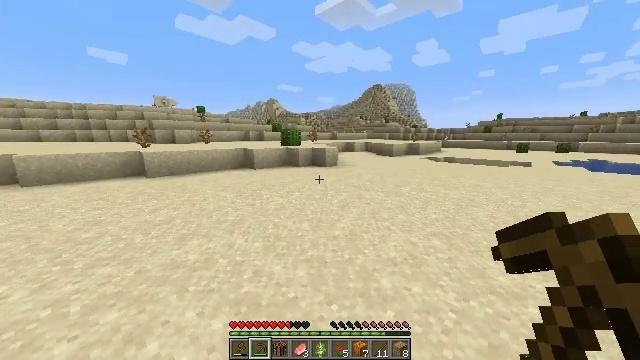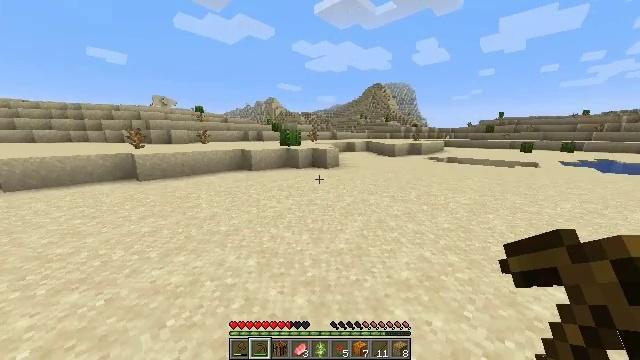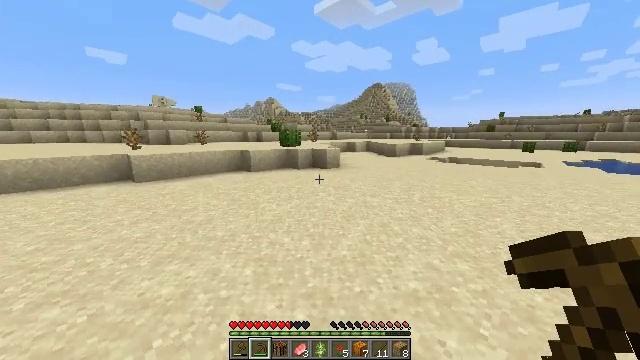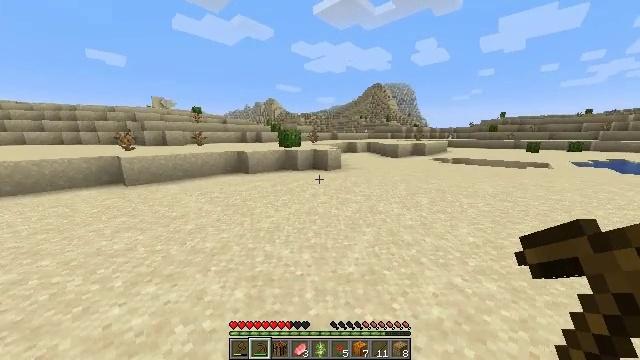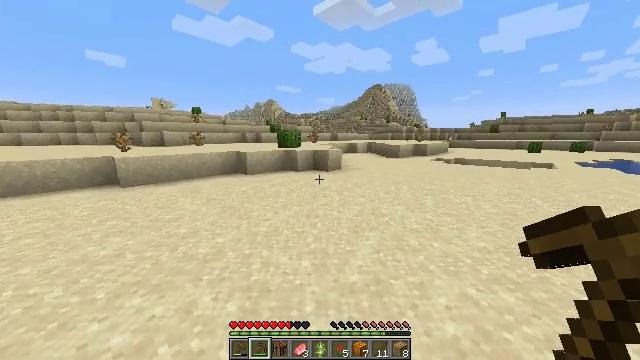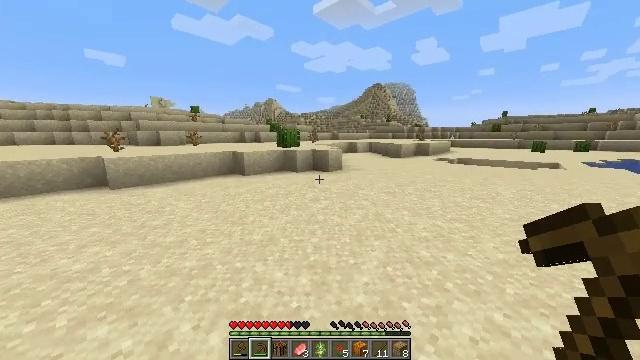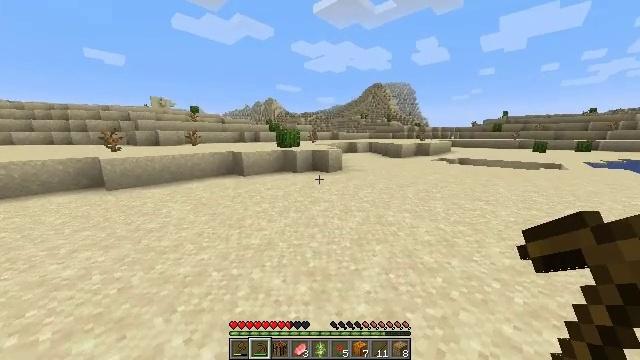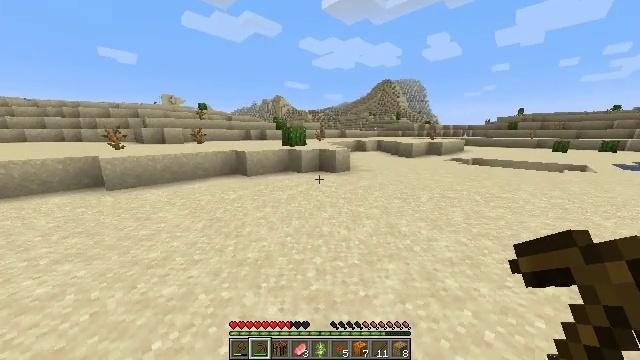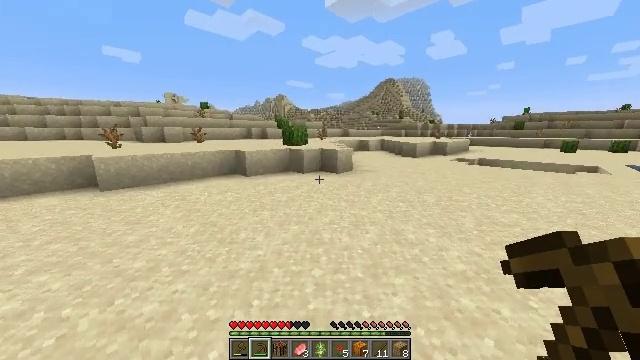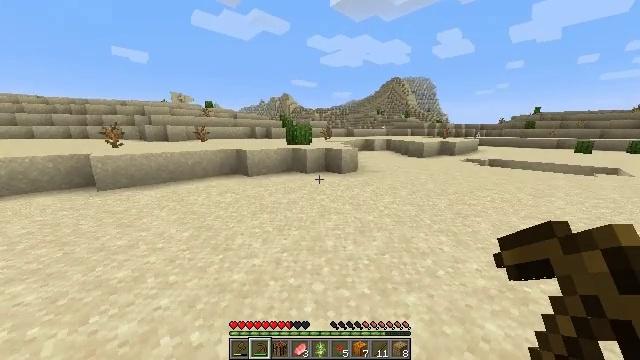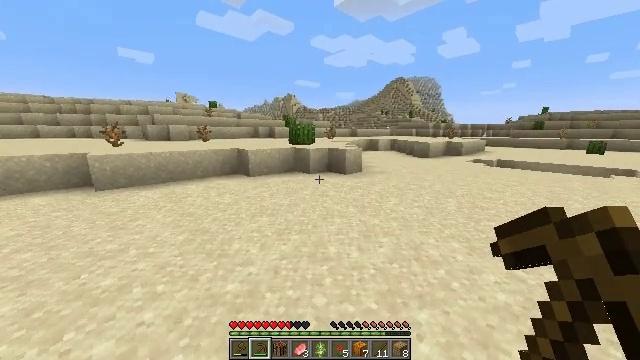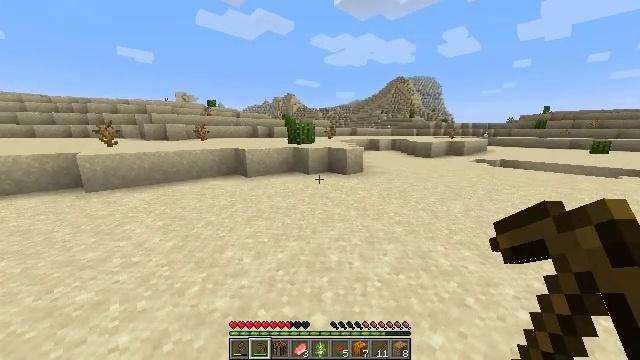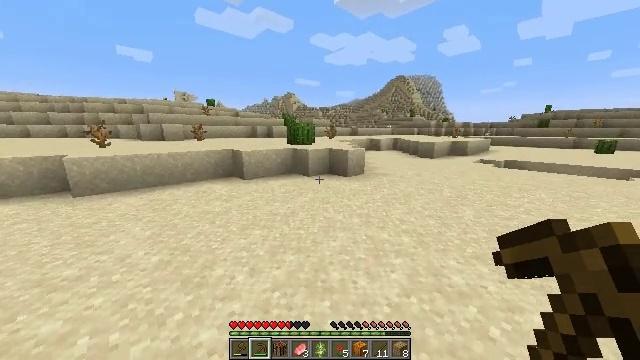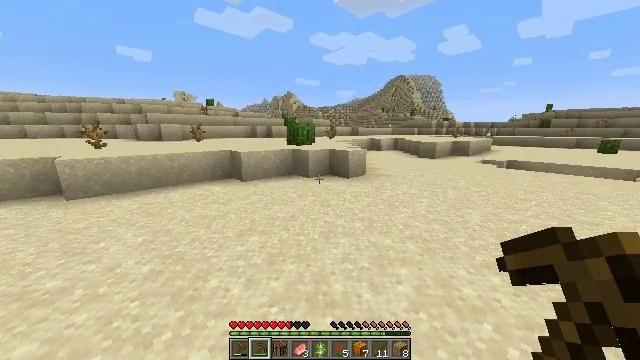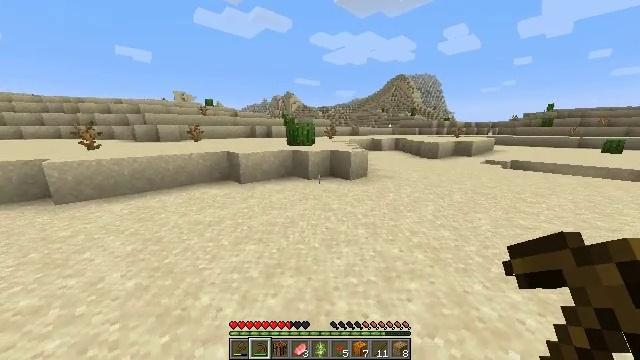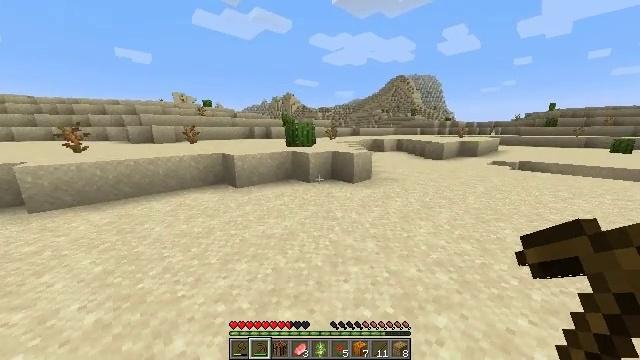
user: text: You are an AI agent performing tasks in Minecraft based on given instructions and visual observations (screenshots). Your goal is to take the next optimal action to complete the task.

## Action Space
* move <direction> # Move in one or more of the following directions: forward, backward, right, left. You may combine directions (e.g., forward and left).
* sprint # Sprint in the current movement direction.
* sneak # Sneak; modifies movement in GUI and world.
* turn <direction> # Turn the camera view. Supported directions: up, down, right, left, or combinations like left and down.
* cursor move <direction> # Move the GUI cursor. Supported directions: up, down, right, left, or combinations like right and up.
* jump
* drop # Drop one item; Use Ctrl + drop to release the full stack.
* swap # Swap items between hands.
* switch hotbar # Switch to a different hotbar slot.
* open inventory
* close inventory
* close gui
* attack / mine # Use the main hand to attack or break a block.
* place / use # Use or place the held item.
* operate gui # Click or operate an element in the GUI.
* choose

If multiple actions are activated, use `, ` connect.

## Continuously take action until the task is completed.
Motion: motion action
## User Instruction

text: Break the dead bush for sticks.
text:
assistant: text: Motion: move forward
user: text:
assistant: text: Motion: move forward
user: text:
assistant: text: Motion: move forward
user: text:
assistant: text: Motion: move forward
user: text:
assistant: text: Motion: move forward
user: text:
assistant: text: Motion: move forward
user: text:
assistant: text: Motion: move forward, turn left
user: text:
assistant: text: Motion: move forward
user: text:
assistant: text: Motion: move forward, turn left
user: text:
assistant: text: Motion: move forward
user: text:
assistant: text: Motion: move forward
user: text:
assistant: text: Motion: move forward
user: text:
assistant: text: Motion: move forward
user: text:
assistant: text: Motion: move forward
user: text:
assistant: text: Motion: move forward
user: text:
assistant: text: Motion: move forward
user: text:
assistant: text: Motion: move forward
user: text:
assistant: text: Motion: move forward
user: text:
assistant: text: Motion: move forward
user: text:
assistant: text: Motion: move forward
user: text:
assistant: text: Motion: move forward
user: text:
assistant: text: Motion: move forward
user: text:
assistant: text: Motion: move forward, turn right
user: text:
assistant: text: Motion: move forward
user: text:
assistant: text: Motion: move forward
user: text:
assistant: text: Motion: move forward
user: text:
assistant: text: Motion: move forward
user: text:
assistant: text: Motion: move forward
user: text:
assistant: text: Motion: move forward
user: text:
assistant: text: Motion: move forward